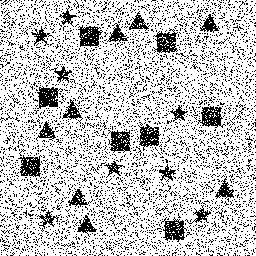
Squares: 8
Triangles: 8
Stars: 8
Total shapes: 24